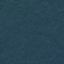
Land use / land cover: Forest